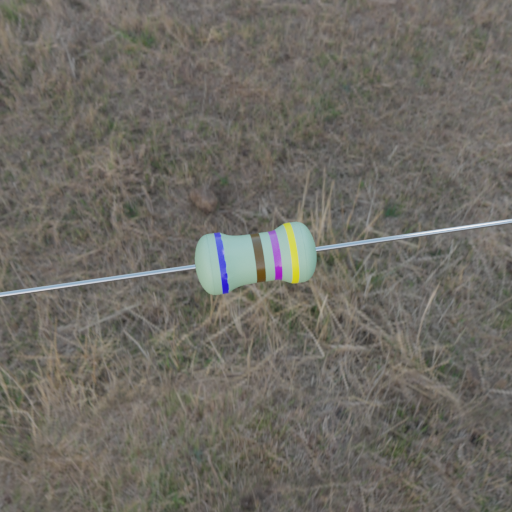
Resistor colour bands (in order): blue, brown, violet, yellow